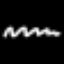
Label: squiggle